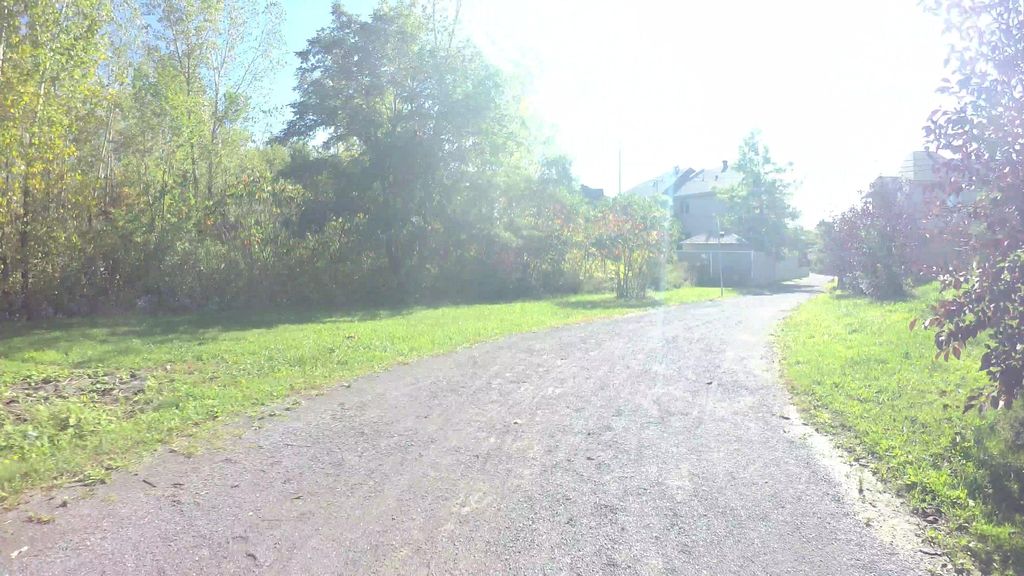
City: montreal